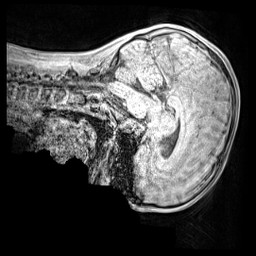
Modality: MP2RAGE
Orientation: sagittal
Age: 11
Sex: male
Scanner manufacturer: siemens
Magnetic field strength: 3 T
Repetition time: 4 s
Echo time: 0.00299 s